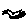
Label: bird